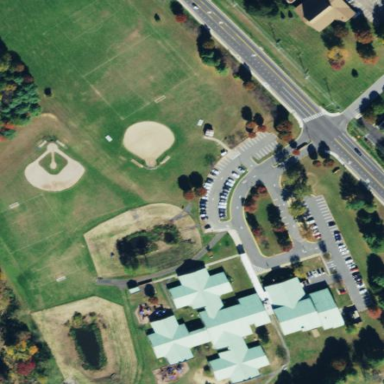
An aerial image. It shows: School.